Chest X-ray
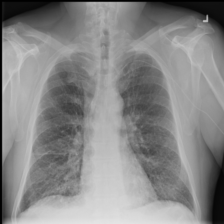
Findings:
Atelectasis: negative
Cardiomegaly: negative
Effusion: negative
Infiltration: negative
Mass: negative
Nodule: negative
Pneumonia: negative
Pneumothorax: negative
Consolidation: negative
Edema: negative
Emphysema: negative
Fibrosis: negative
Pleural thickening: positive
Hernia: negative